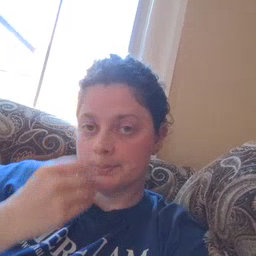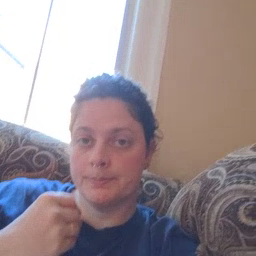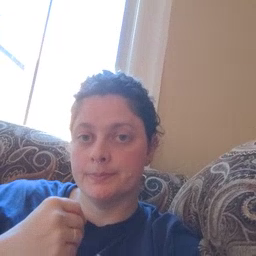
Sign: sleep